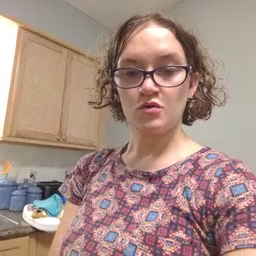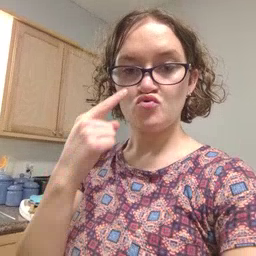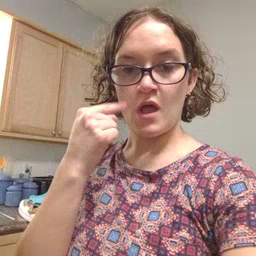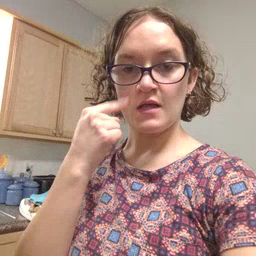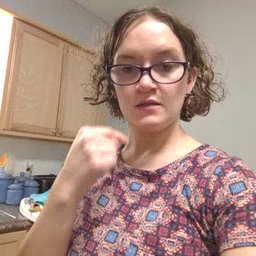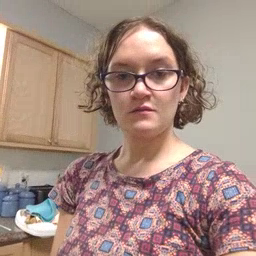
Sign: cry